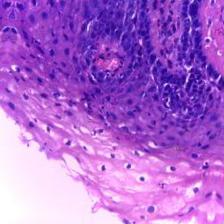
Diagnosis: OSCC